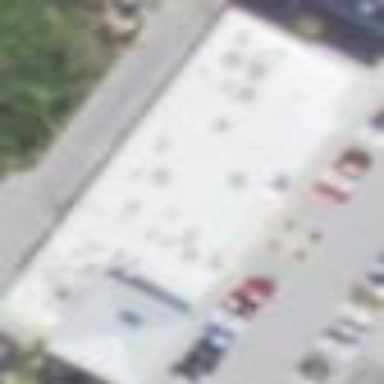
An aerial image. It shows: Fast food restaurant located in building.